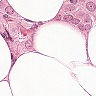
Metastatic tissue present: yes